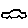
Label: car